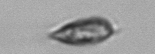
Label: Prorocentrum_triestinum